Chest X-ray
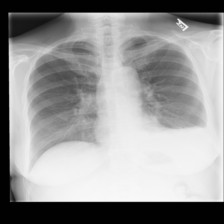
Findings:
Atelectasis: negative
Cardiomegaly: negative
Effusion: negative
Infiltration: negative
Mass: negative
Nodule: negative
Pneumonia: negative
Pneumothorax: negative
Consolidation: negative
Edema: negative
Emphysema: negative
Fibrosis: negative
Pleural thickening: negative
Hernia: negative